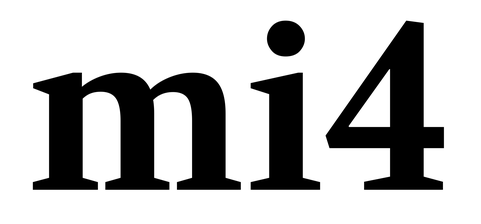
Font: LibreCaslonText_Bold